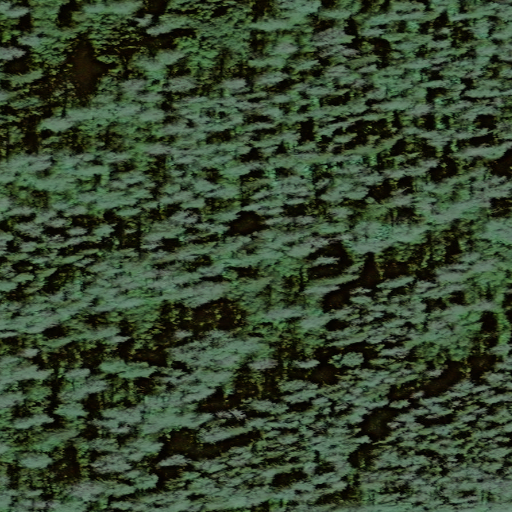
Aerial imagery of island in Alaska named Limb Island containing only unknown